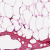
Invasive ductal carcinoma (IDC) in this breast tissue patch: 0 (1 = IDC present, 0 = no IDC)